Question: I'm using <URL>. An simplified example of my animation is described, in code, below:
'''
var reset = function(person) {
person.attr({transform: 't0,0', opacity: 0});
animatePerson(person);
};
var animatePerson = function(person) {
person.animate({opacity: 1}, 300, null,function() {
person.animate({transform: 't100,20'}, 1000, null, function() {
person.animate({opacity: 0}, 300, null, function() {
reset(person);
});
});
});
};
var people = [Snap('#Person_1'), Snap('#Person_2'), Snap('#Person_3'), Snap('#Person_4'), Snap('#Person_5')];
'''
My first attempt was to map over the array and set a timeout for the first animation like so:
'''
people.map(function(person, index) {
setTimeout(function() {
animatePerson(person);
}, (300*index));
});
'''
However this did not work as the SVGs would start to overlap/overtake each other when they looped. Then I tried to set the timeout equal to the length of time it took for one complete "lap" of the animation and divide that by the total amount of SVGs like so:
'''
people.map(function(person, index) {
setTimeout(function() {
animatePerson(person);
}, (1600/people.length));
});
'''
Is there a way in Snap.svg or JavaScript to have the animation loop using callbacks and/or timeouts, or an I way off here?
Here is an image of the full animation I am referring to:

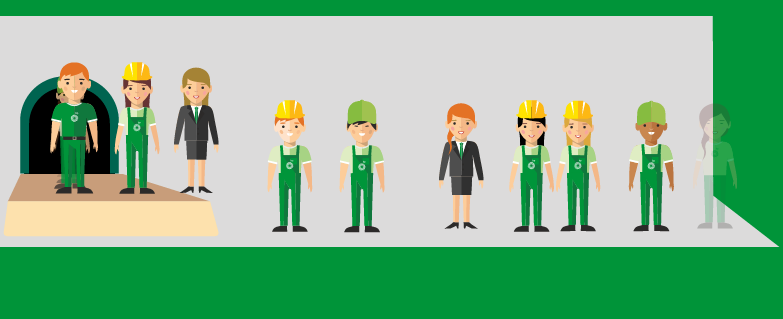
Answer: One way I have done this, is to write a small function that takes in an element and an array of preset animations, and go through them in turn via the callback, which looks like this...
Edit: Modified slightly to be able to include a different element per animation, and example2 link below, includes the option to include a function to call each time as well.
'''
function nextFrame ( frameArray, whichFrame ) {
if( whichFrame >= frameArray.length ) { return }
frameArray[ whichFrame ].el.animate(
frameArray[ whichFrame ].animation,
frameArray[ whichFrame ].dur,
frameArray[ whichFrame ].easing,
nextFrame.bind(null, frameArray, whichFrame + 1 )
);
}
'''
Then you could pass it an array of anims, like this...
'''
var myFrames = [
{ el: g, animation: { transform: 'r360,150,150' }, dur: 1000, easing: mina.bounce },
{ el: r, animation: { transform: 't100,-100s2,3' }, dur: 1000, easing: mina.bounce },
{ el: r, animation: { transform: 't100,100' }, dur: 1000, easing: mina.bounce },
{ el: g, animation: { transform: 's2,1' }, dur: 1000, easing: mina.bounce },
{ el: r, animation: { transform: 's1,2' }, dur: 1000, easing: mina.bounce },
{ el: c, animation: { transform: 's1,1' }, dur: 1000, easing: mina.bounce }];
'''
Then you can call it with
'''
nextFrame( el, myFrames, 0 );
'''
<URL>
<URL>